Question: as you can see on <URL>.
How could I fix this and have full control on the signature position?
Many thanks,

HTML:
'''
<div class="block blueback center">
<h2 class="white">dfjdsjdklj dsjfdslfjldsjf ldsjfdlsjflkdsfjdlskjf dljfdslfjkldsj dljfsdljfdklsj lkdjflkdsjdlks dsfjsdlkfjkls dsjflkdsfjdkl</h2><p class="signature">John Dupont</p>
</div>
'''
CSS:
'''
.block {
display: block;
margin-right: auto;
margin-left: auto;
clear: both;
box-sizing: border-box;
padding-left: 20px;
padding-right: 20px;
width: 100%;
overflow: hidden;
}
h2 {
color: #2165CB;
font-weight: 600;
font-size: 18px;
}
.white { color: #fff;
letter-spacing: 1px;
font-style: italic;
font-weight: 300;
display: inline;
}
.center {
vertical-align: middle;
text-align: center;
padding-bottom: 5px;
padding-top: 5px;
}
.signature {
display: inline;
margin-top: 20px;
margin-bottom: 0px;
padding-top: 0px;
font-size: 12px;
color: #fff;
float: right;
font-weight: 700;
}
.blueback {
background: #0064C4;
}
'''
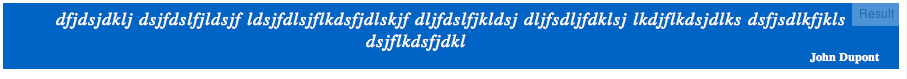
Answer: They're interfering with each other because they're both set to be 'inline' display. Floating the signature to the right starts on the same line as the quote. Thus the float ends up reducing the amount of width the quote perceives that it has, and a visually off-center center is the result.
I am not sure why 'inline' is necessary. You could leave them both as 'block' display and then align the quote's text to the right.
CSS:
'''
.white {
color: #fff;
letter-spacing: 1px;
font-style: italic;
font-weight: 300;
padding: 0;
margin: 0;
}
.signature {
font-size: 12px;
color: #fff;
text-align: right;
font-weight: 700;
padding: 0;
margin: 0;
}
'''
<URL>
If you compare it with yours, it looks visually the same (except the quote text is now centered).